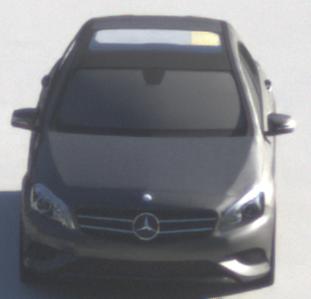
Make: Mercedes-Benz
Model: A 180
Detailed model: A-Class (176)
Model produced from: 2012/09
Model produced until: 2015/07
Doors: 5
Color: gray
Road condition: dry road
Daytime: sunrise or sunset
Contrast: medium contrast